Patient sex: M
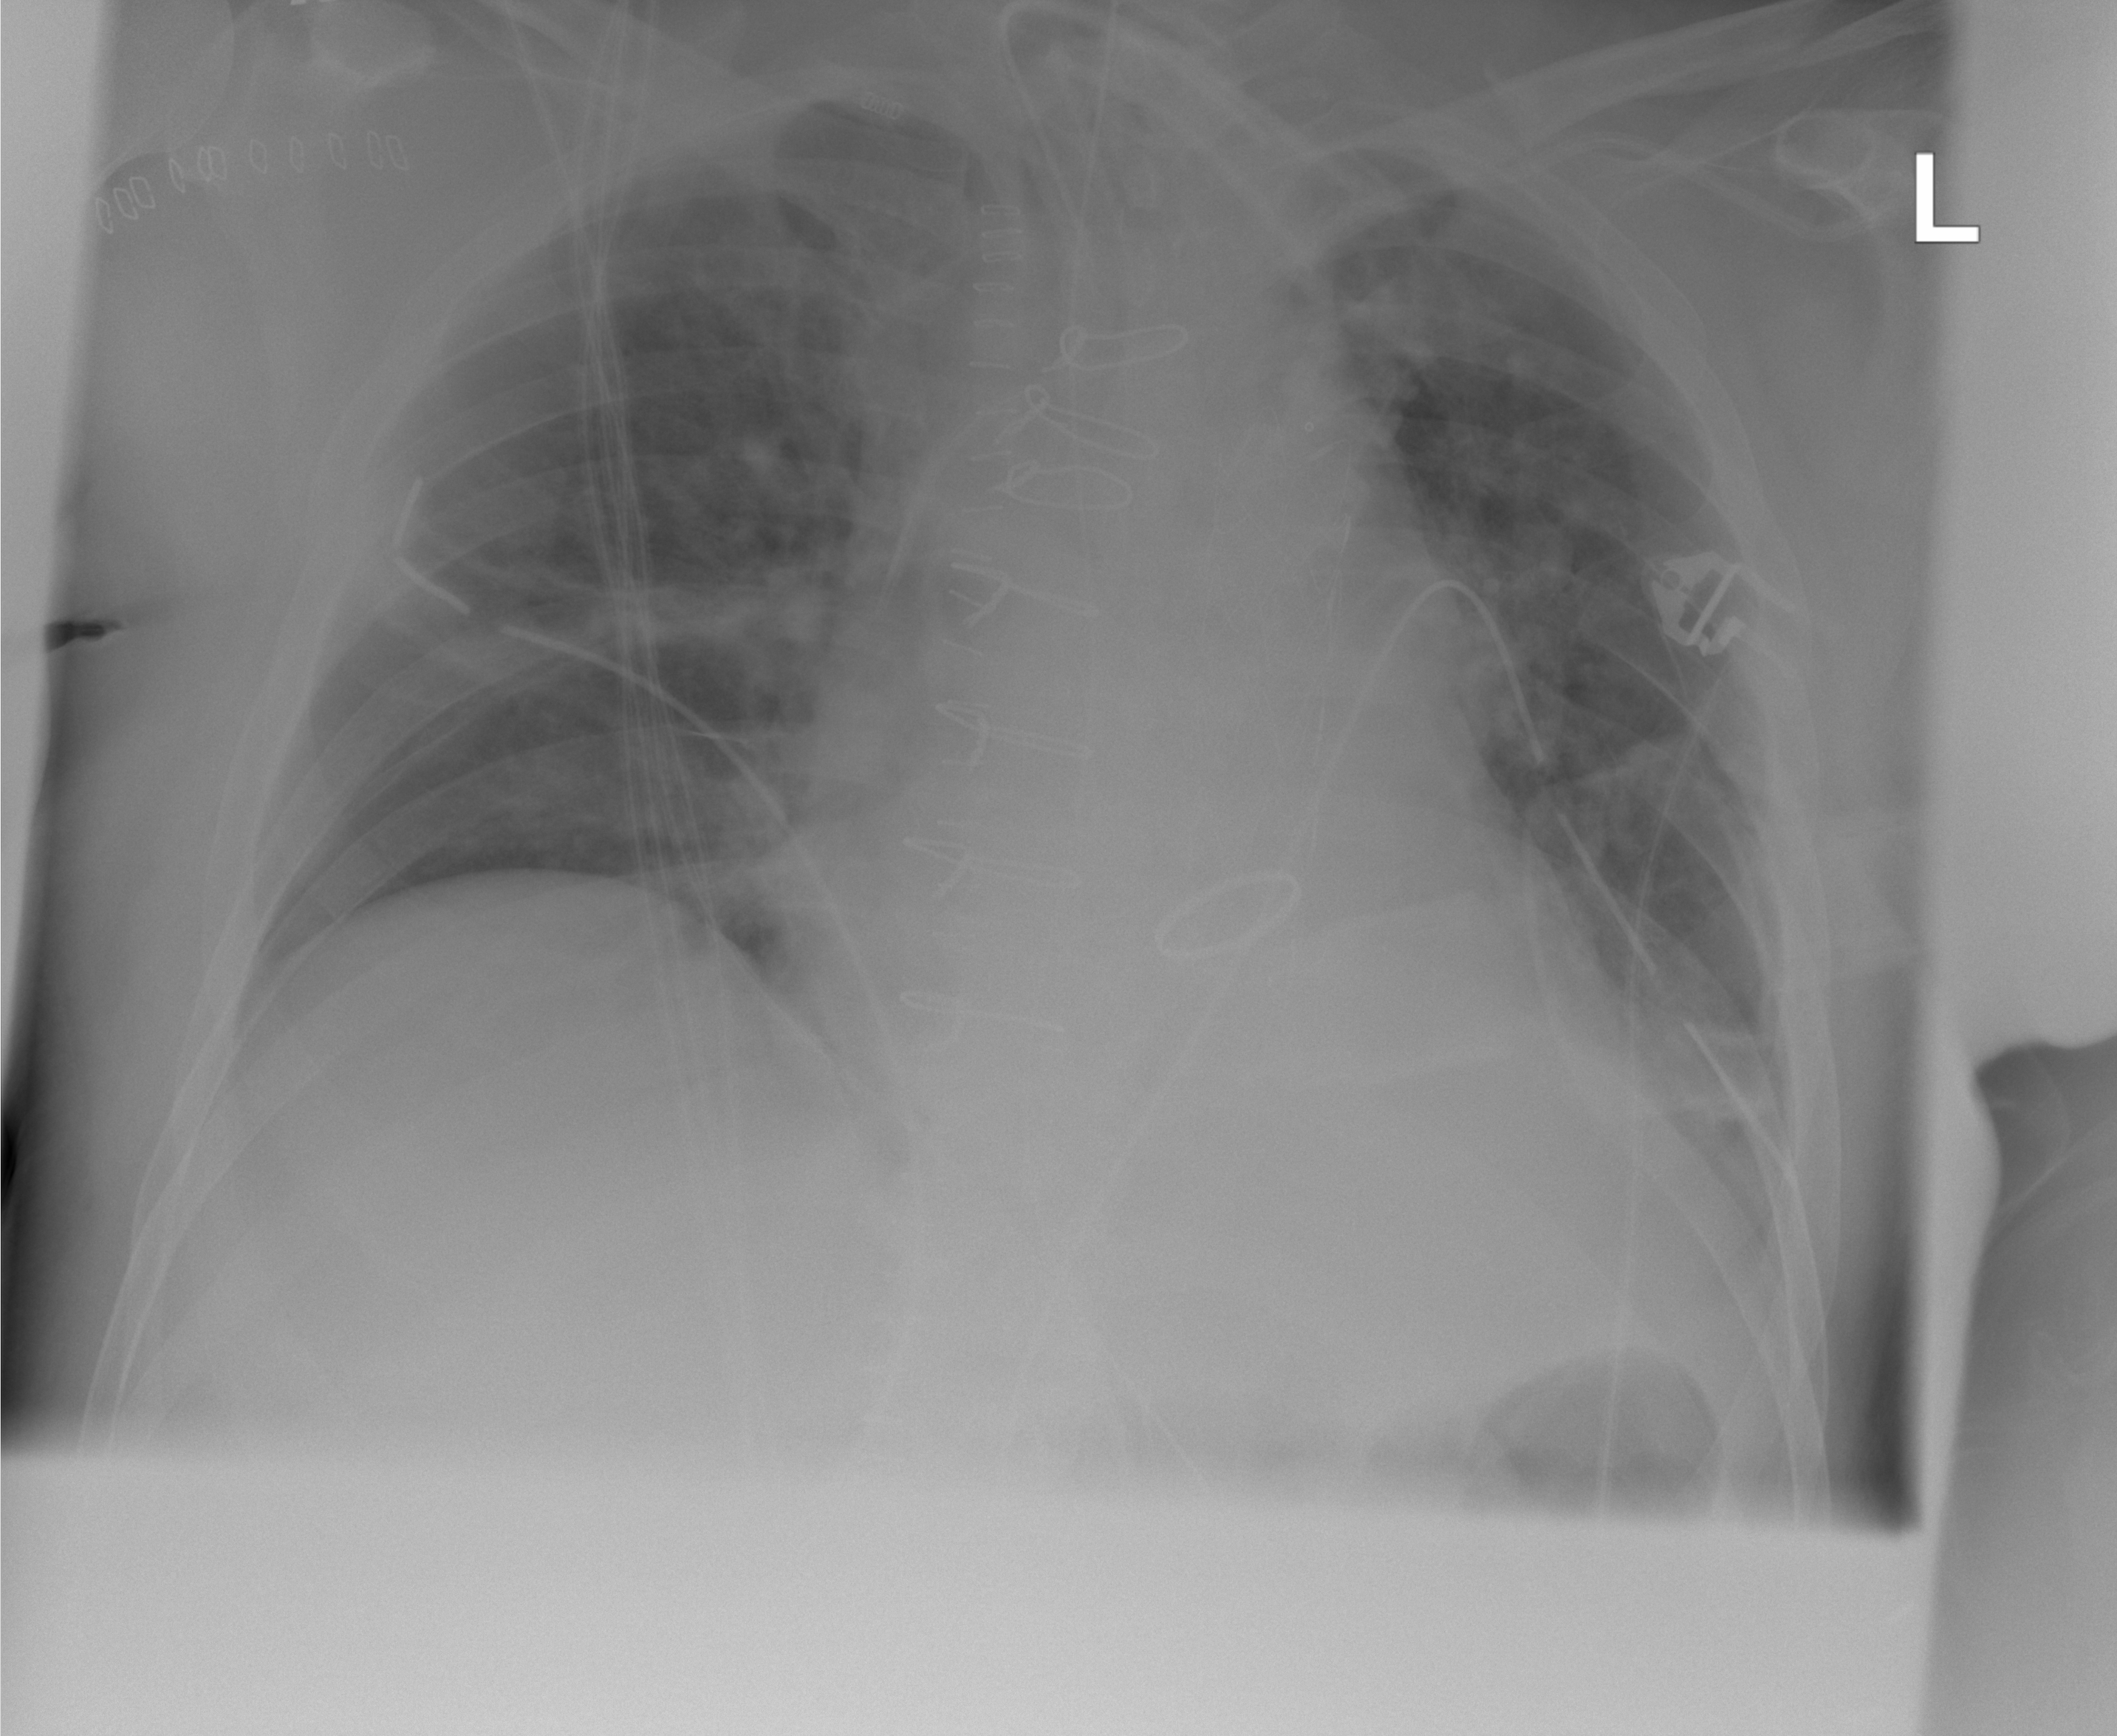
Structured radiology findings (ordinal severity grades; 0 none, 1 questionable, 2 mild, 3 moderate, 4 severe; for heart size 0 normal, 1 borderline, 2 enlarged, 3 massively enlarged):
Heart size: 0
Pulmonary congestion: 2
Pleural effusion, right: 0
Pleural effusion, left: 0
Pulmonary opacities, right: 2
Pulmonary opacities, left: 2
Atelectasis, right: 1
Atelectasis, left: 2